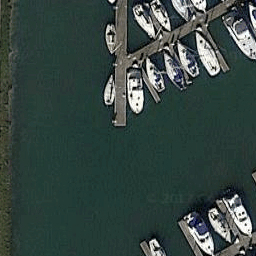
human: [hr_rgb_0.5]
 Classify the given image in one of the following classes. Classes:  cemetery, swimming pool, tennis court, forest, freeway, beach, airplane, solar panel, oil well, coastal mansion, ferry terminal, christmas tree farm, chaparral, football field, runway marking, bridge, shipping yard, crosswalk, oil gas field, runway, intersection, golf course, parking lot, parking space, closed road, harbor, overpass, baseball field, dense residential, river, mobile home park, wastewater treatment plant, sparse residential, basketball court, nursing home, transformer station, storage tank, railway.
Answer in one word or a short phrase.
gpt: harbor